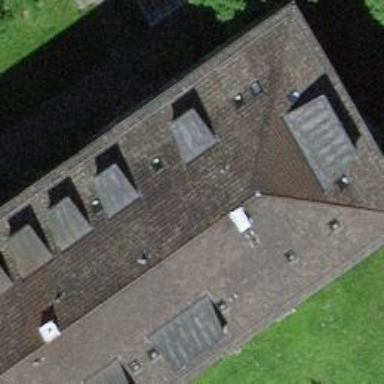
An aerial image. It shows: Apartment building with hipped roof.